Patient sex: F
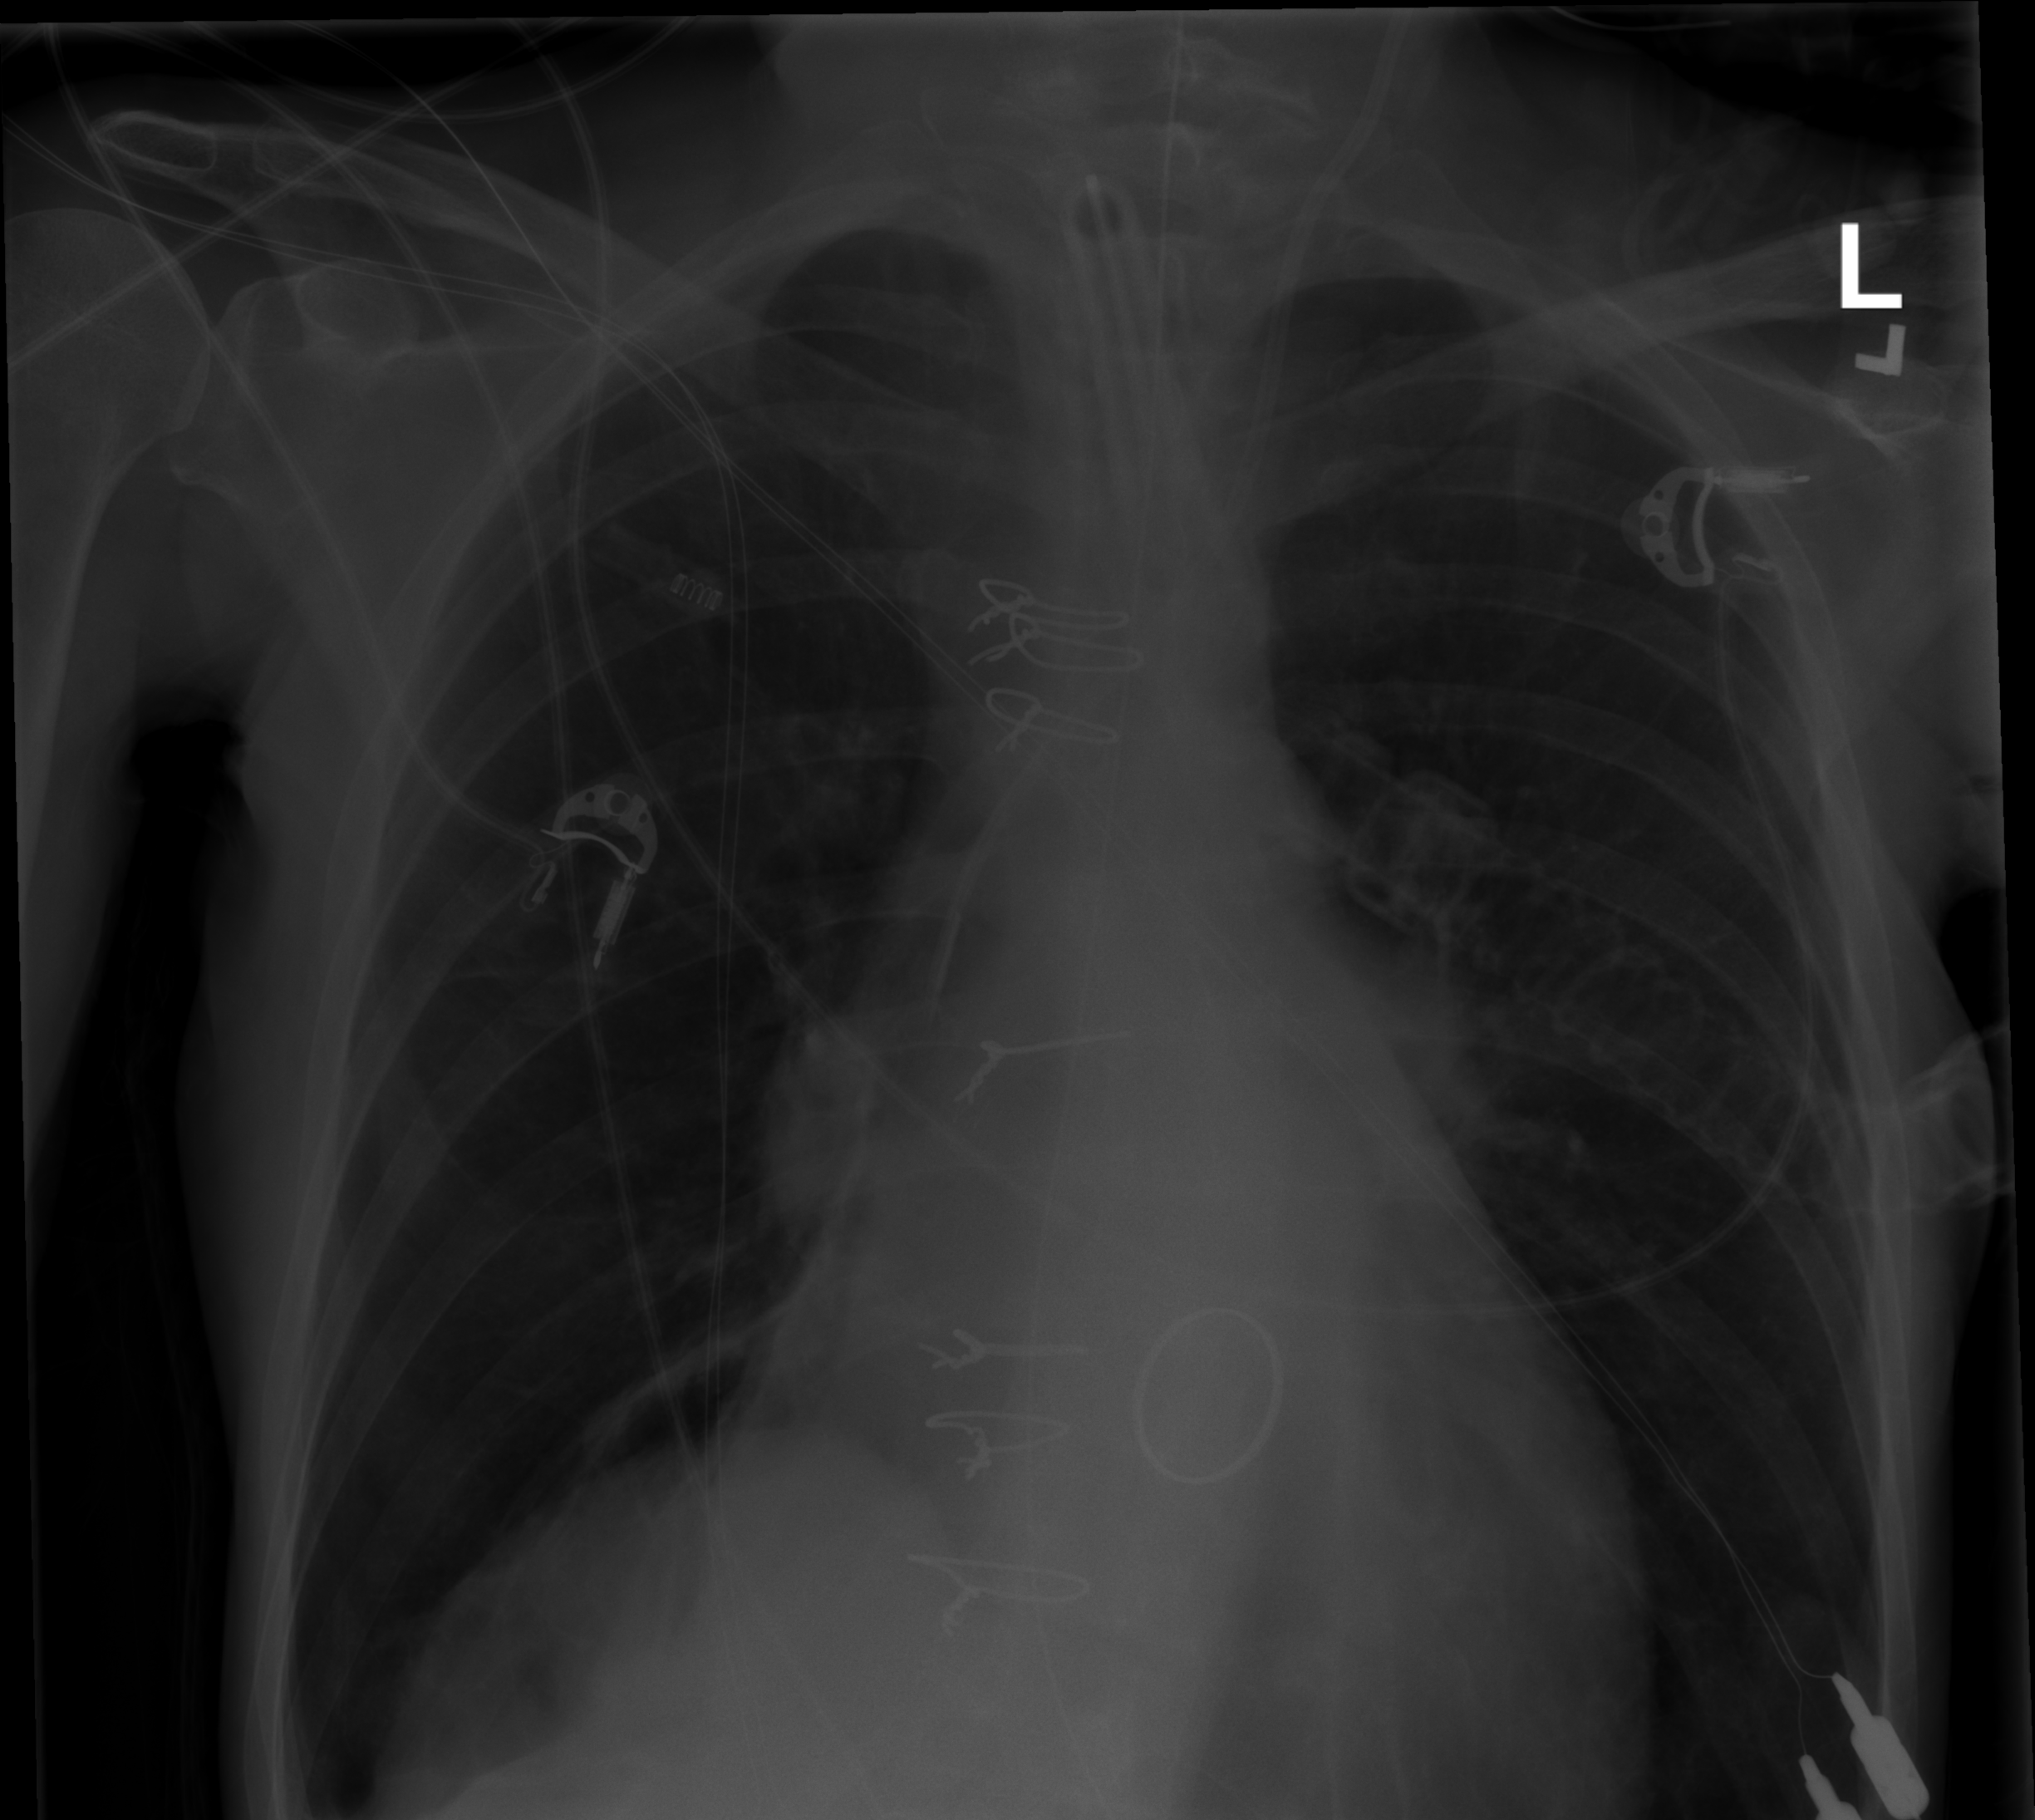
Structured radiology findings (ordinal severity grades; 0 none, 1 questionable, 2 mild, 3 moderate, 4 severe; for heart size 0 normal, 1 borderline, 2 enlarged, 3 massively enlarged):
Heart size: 2
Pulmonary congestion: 0
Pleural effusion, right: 2
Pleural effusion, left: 0
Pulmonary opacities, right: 0
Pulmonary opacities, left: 0
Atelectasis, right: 2
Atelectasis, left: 0